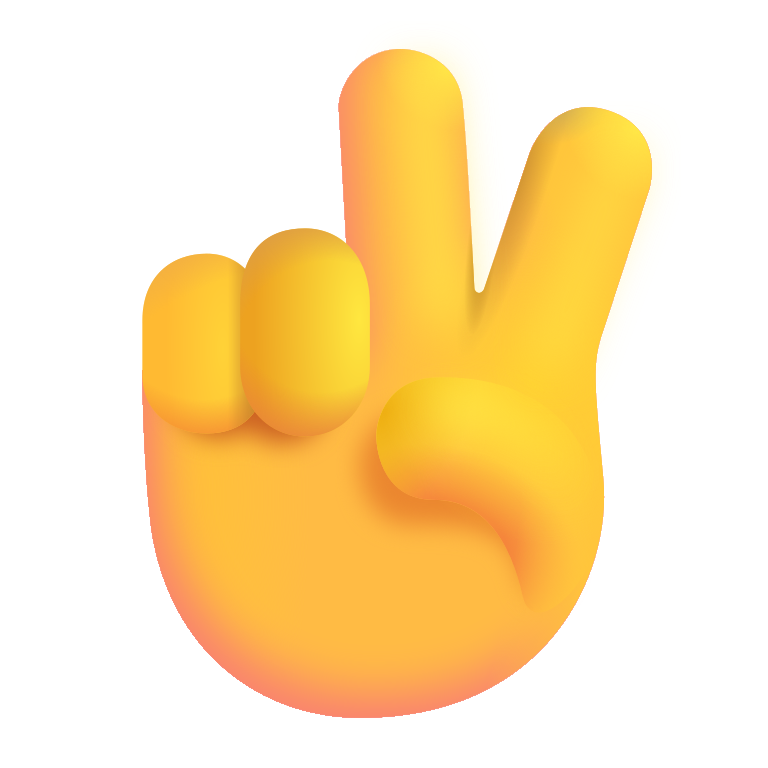
victory hand color default